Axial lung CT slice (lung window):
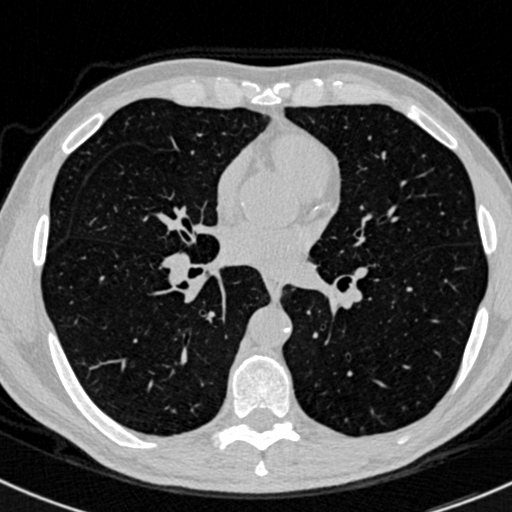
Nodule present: no